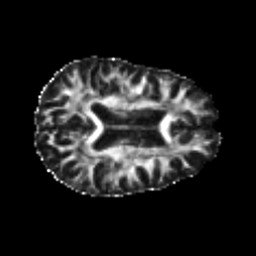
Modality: FA
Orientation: axial
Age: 24
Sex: female
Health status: healthy
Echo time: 0.074 s